Question: <URL>

I am using stack to print sequence of dfs. According to input and that image of graph, sequence is 1 2 4 8 5 6 3 7 . But My code is giving output as 1 2 4 8 7 6 5 3 . Can anyone explain how can i fix it??
My Code :
'''
#include <bits/stdc++.h>
using namespace std;
vector<int>edges[100];
stack<int>q;
vector<int>item;
int level[100],parent[100],visited[100],tn;
void dfs(int s)
{
int j,k,fr;
q.push(s);
level[s]=0;
for(j=1;j<=tn;j++)
{
visited[j]=0;
}
visited[s]=1;
while(!q.empty())
{
fr=q.top();
q.pop();
item.push_back(fr);
for(k=0;k<edges[fr].size();k++)
{
if(visited[edges[fr][k]]==0)
{
q.push(edges[fr][k]);
//cout<<"Pushed="<<fr<<"="<<edges[fr][k];
visited[edges[fr][k]]=1;
}
}
//cout<<endl;
}
}
int main()
{
int i,e,p,n,u,v,f,m;
cin>>tn>>e;
for(i=1;i<=e;i++)
{
cin>>u>>v;
edges[u].push_back(v);
edges[v].push_back(u);
}
dfs(1);
cout<<"Sequence="<<endl;
for(m=0;m<item.size();m++)
{
cout<<item[m];
}
return 0;
}
'''
My Code is showing this output: 1 2 4 8 7 6 5 3
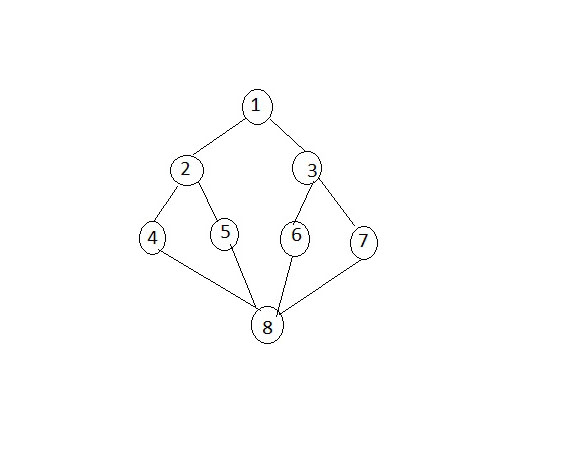
Answer: The marking of the nodes as visited in the implementation contains a bug; the function can be rewritten as follows.
'''
void dfs(int s)
{
int j, k, fr;
q.push(s);
level[s] = 0;
for (j = 1; j <= tn; j++)
{
visited[j] = 0;
}
while (!q.empty())
{
fr = q.top();
q.pop();
if (0 == visited[fr])
{
visited[fr] = 1;
item.push_back(fr);
for (k = 0; k < edges[fr].size(); k++)
{
q.push(edges[fr][k]);
}
}
}
}
'''
In this version, a node gets marked only if it is taken from the stack. Note that a check whether the node has been already visited is necessary, as a node on the stack might be visited by a later iteration. This implementation yields the sequence
'''
1 2 4 8 7 3 6 5
'''
which, however, is not the one described as desired solution. However, note that without additional tie-breaking rules, the <URL> algorithm permits some ambiguity in the sequence of visits. The sequence
'''
1 2 4 8 5 6 3 7
'''
can be generated by pushing a neighbor with smallest id to the stack last, causing it to be visited in the next iteration.